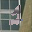
Label: 1